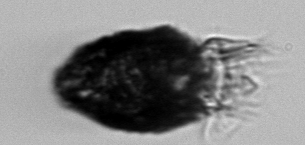
Label: Stenosemella_pacifica